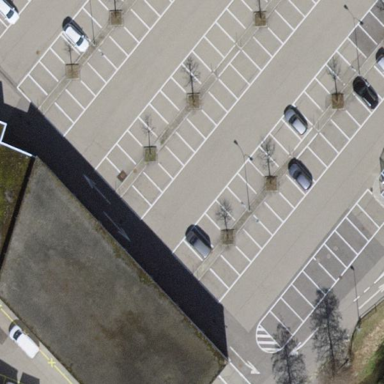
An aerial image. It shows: Parking area with asphalt surface.